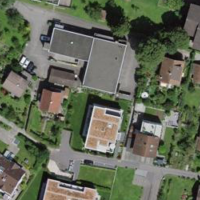
EUNIS habitat code: 54
Species observed at this site:
Fagopyrum esculentum